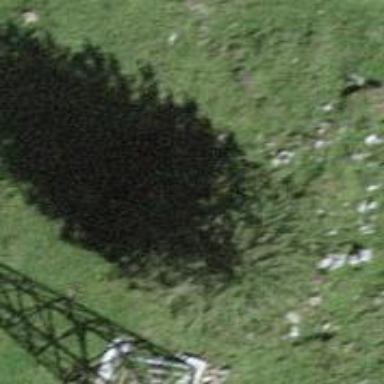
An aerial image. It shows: Evergreen needle-leaved tree.